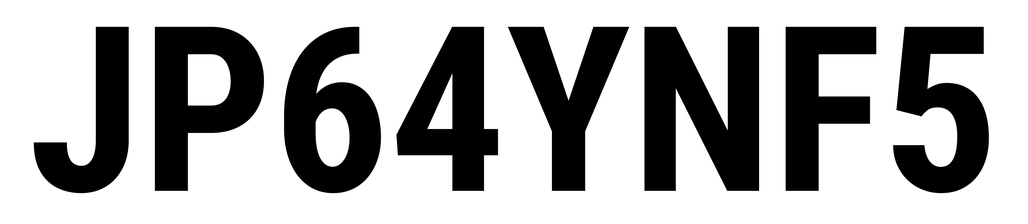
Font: Roboto_Condensed_Bold